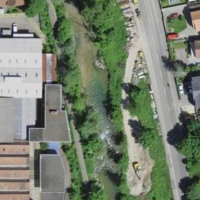
EUNIS habitat code: 53
Species observed at this site:
Geranium molle